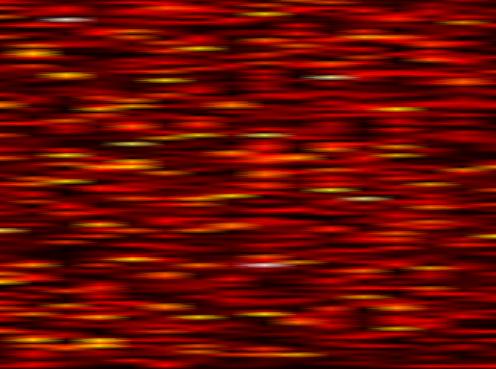
Label: WOLA